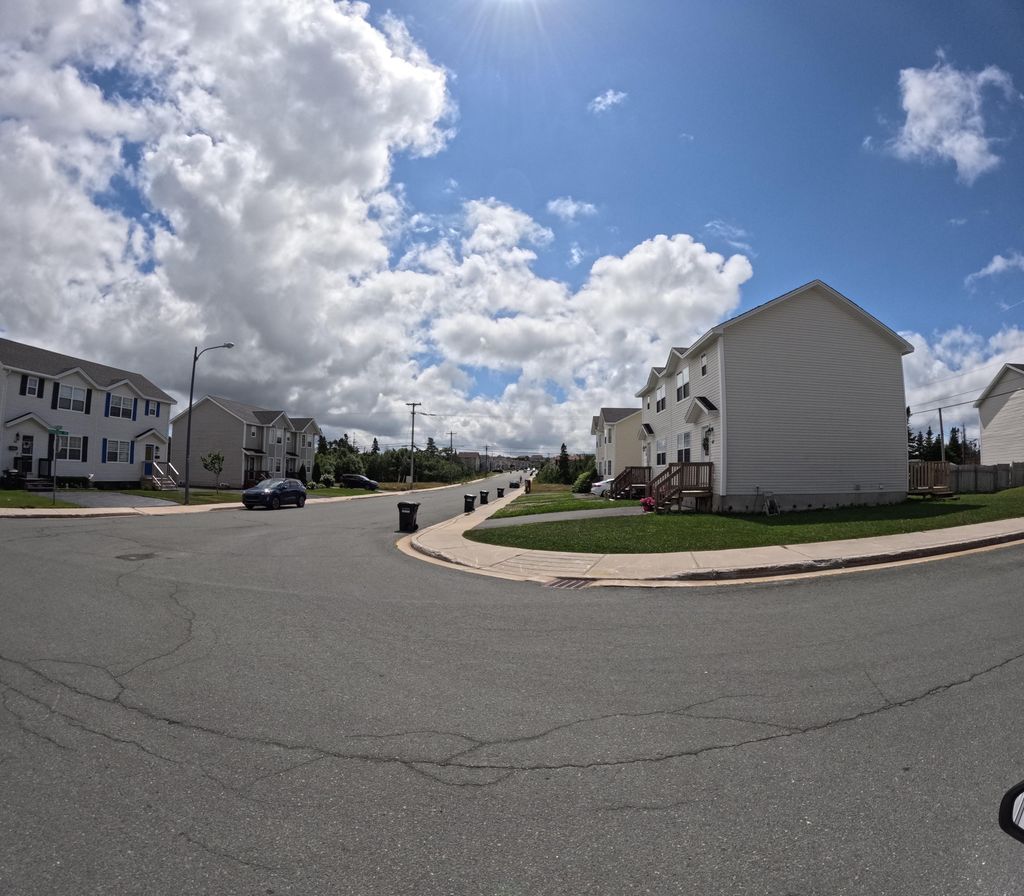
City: st_johns